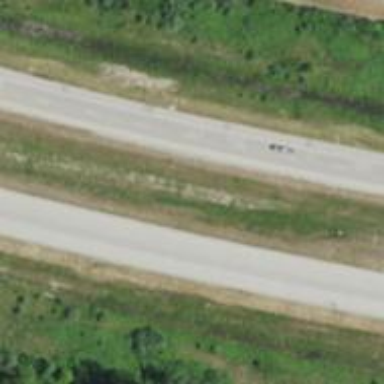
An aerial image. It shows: Motorway.